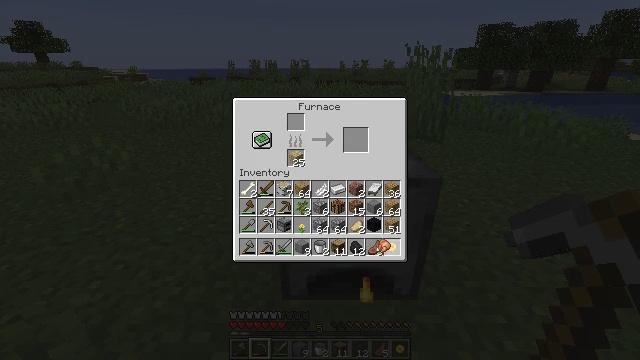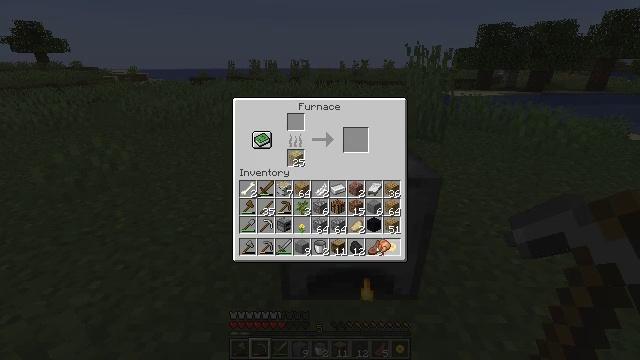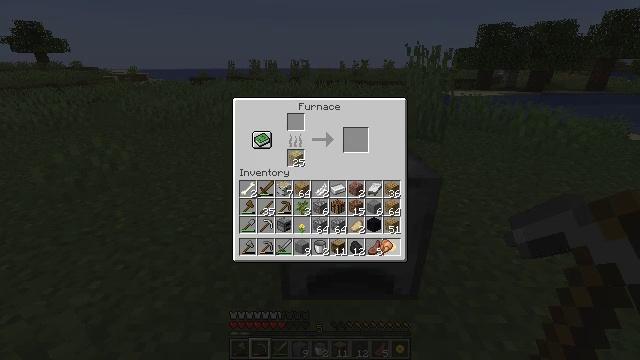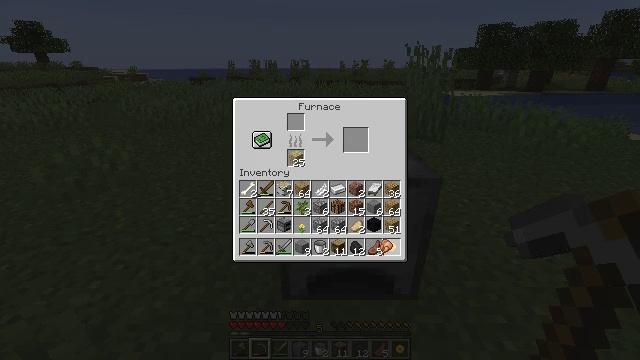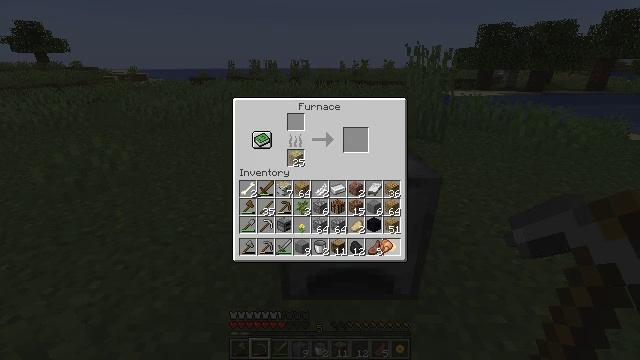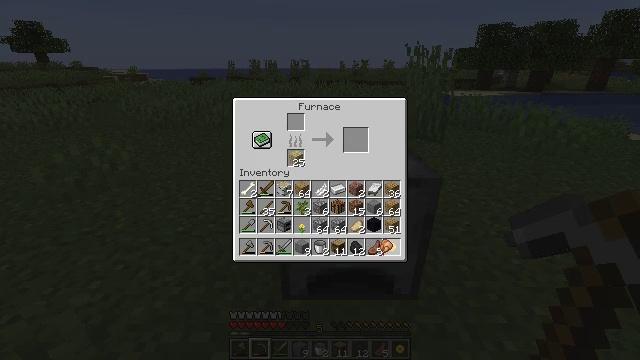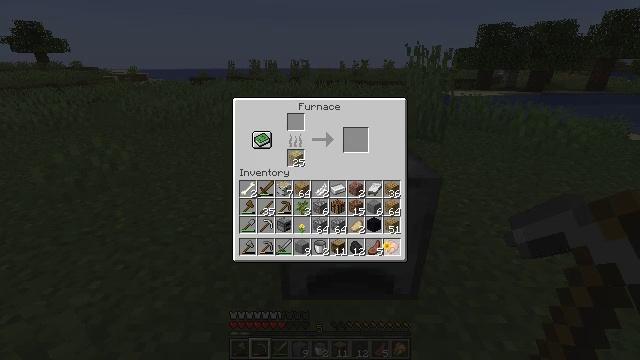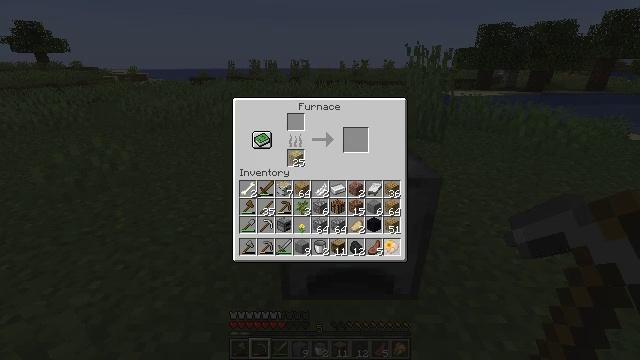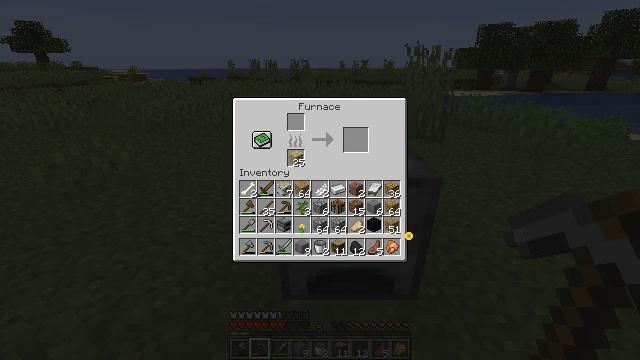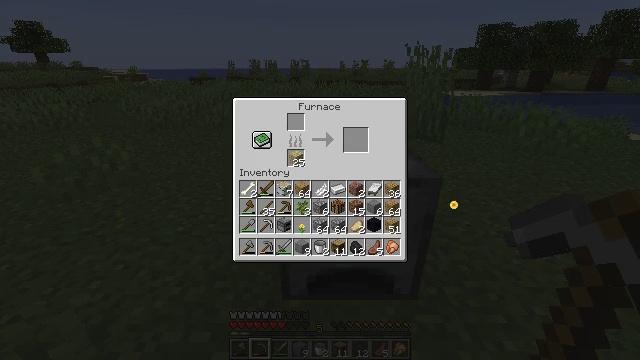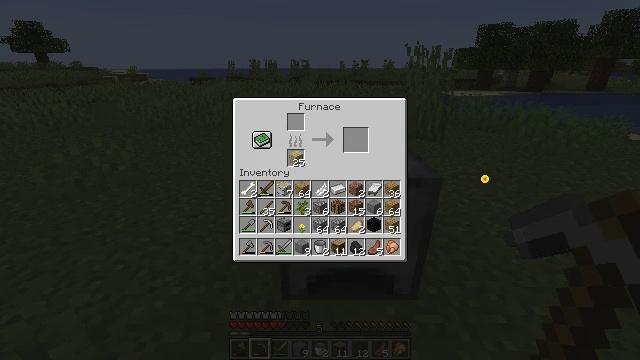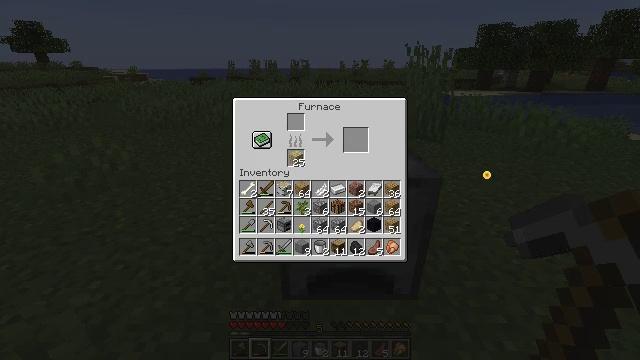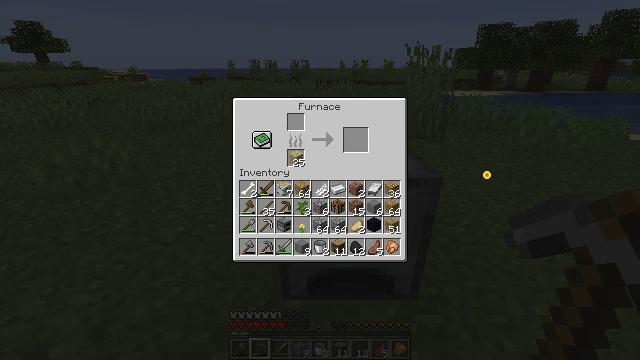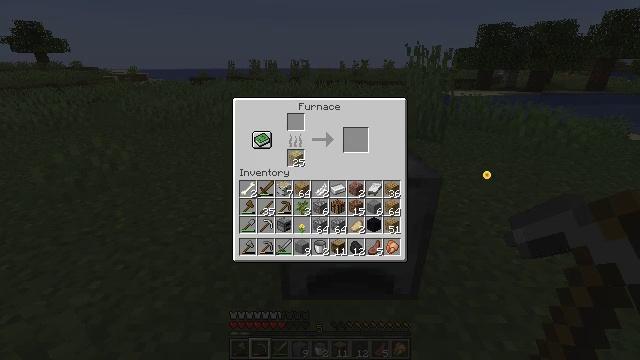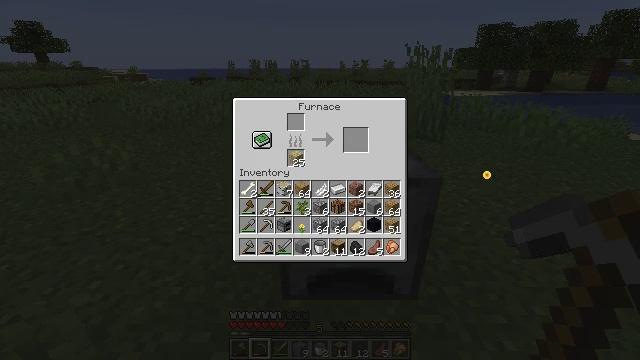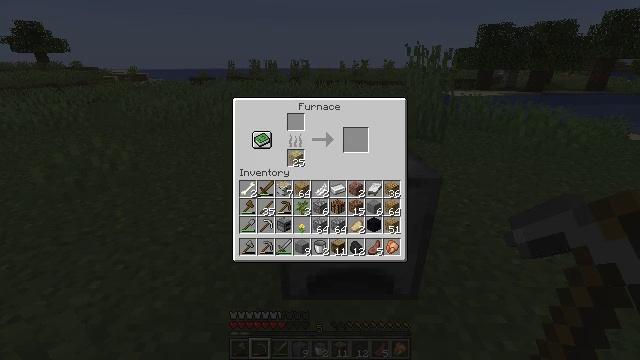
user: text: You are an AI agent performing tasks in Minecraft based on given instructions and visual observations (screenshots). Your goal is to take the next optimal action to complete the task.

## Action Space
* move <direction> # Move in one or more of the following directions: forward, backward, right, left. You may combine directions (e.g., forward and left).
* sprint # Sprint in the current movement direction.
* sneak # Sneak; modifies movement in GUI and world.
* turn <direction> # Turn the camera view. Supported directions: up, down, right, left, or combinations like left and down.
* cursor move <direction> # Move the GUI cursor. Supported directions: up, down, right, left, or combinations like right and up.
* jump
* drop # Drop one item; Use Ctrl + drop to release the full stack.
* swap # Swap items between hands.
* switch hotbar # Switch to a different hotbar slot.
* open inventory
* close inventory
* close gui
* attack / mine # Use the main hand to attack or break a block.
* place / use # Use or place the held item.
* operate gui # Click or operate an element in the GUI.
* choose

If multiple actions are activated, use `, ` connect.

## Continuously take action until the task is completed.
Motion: motion action
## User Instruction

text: Remove a sunflower from the inventory.
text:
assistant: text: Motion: no_op
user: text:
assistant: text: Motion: no_op
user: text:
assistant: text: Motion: operate gui
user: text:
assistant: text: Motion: operate gui
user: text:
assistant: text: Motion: operate gui
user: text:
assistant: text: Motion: no_op
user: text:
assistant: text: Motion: no_op
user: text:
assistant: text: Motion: cursor move right and up
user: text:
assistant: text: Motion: cursor move right and up
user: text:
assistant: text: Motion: cursor move right and up
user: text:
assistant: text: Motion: no_op
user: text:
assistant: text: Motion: operate gui
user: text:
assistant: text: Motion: operate gui
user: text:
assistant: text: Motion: operate gui
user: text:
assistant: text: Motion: no_op
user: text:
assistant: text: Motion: no_op
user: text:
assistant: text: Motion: no_op
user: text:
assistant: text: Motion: no_op
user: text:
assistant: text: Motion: no_op
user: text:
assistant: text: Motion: no_op